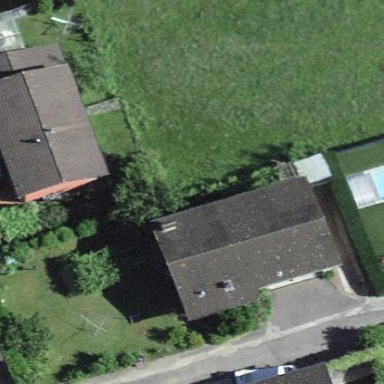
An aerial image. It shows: Simple house.